Field crop: maize
Growth stage: 2
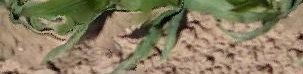
Species: maize